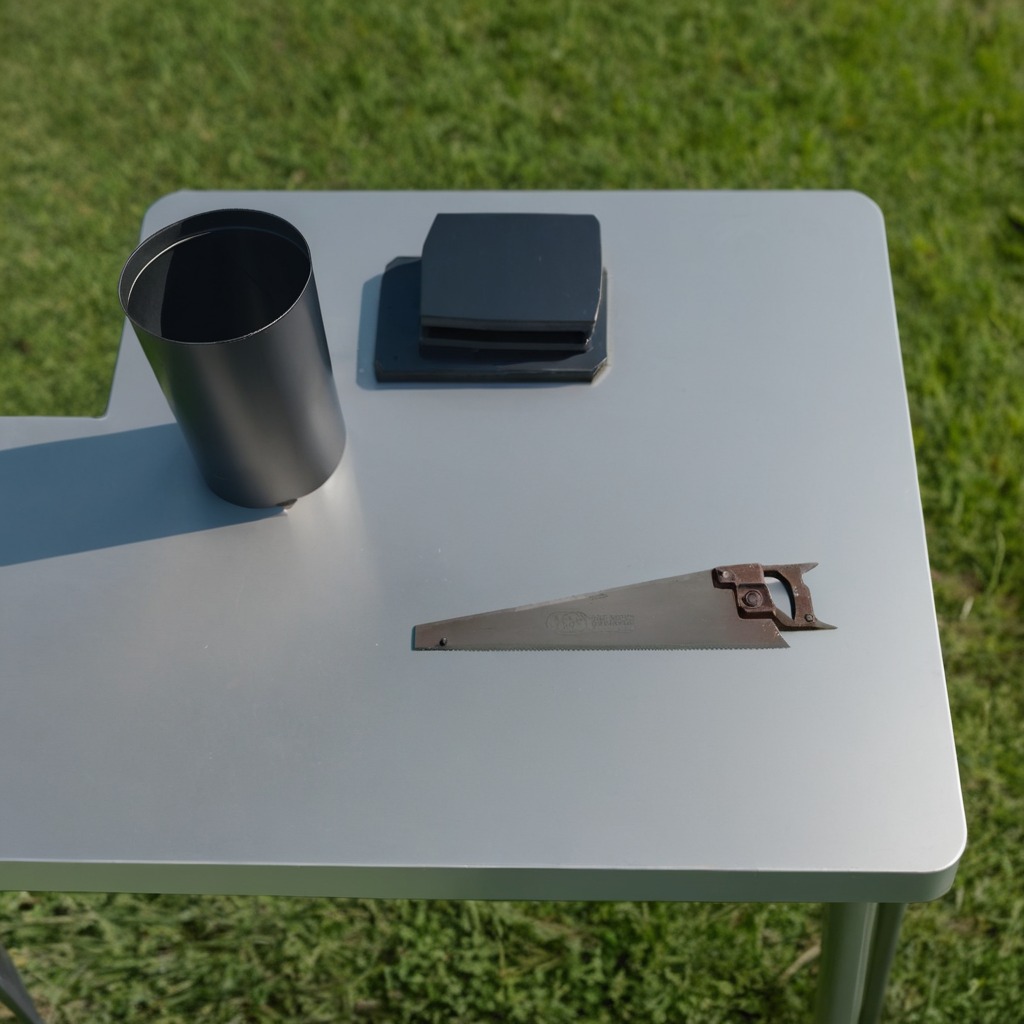
A handheld metal saw is lying on a clean utility table in a temporary outdoor tool station afternoon light present textured surface